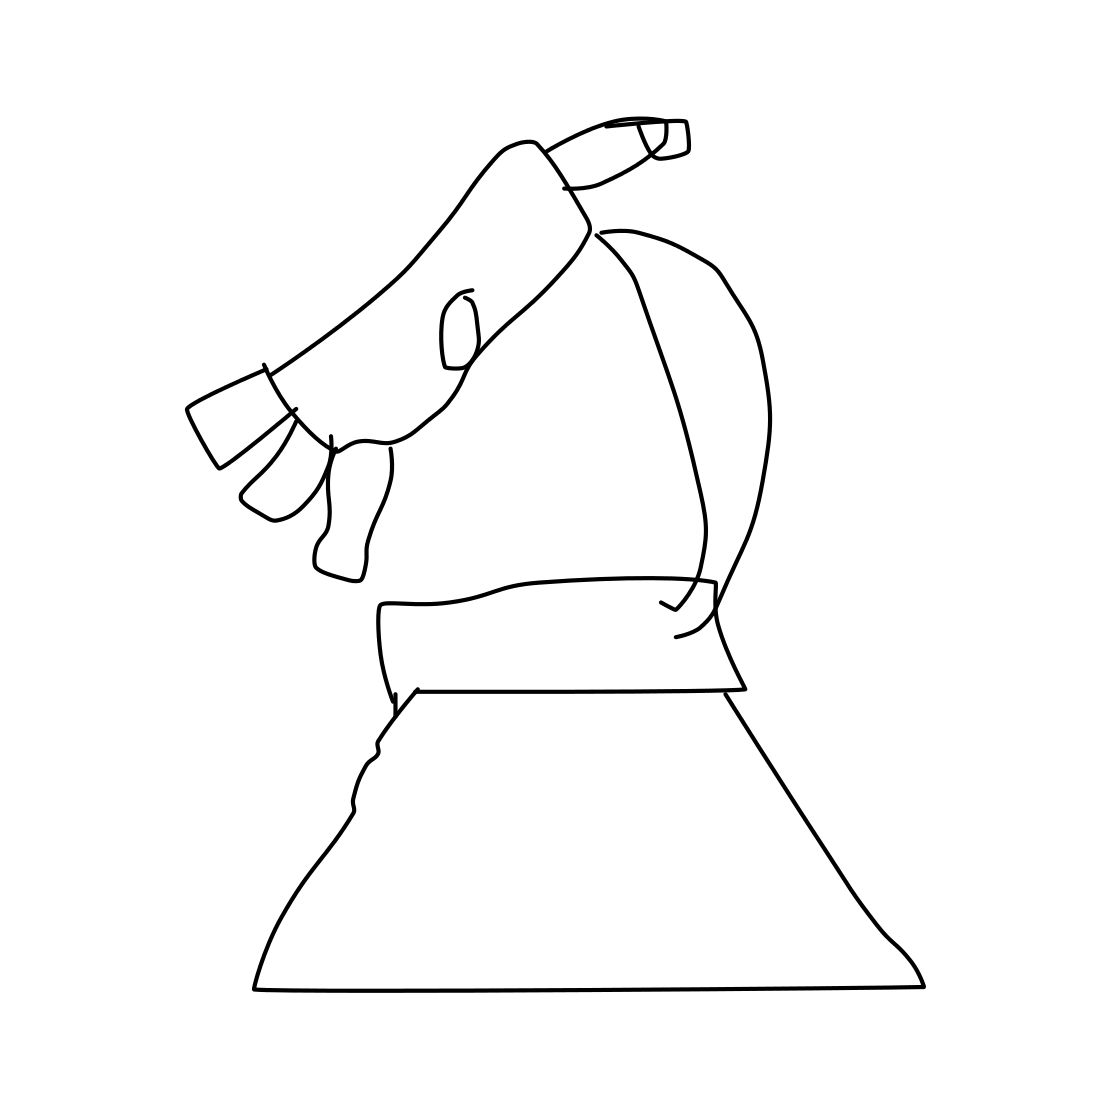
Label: microscope